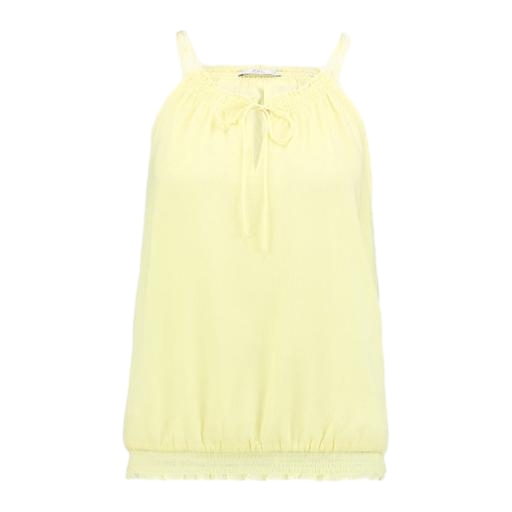
light yellow tank top, sleeveless tassel-tie top, yellow tank top, white background